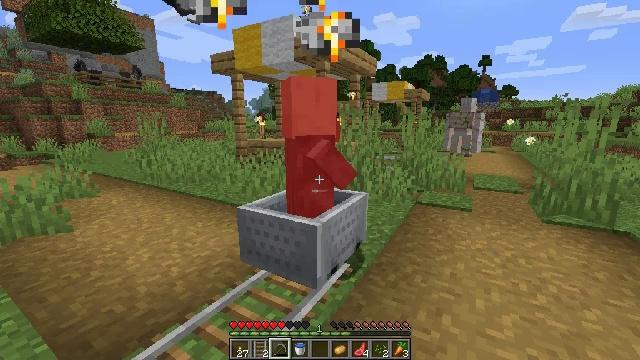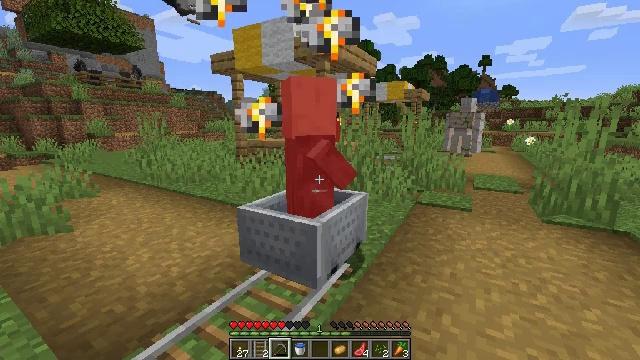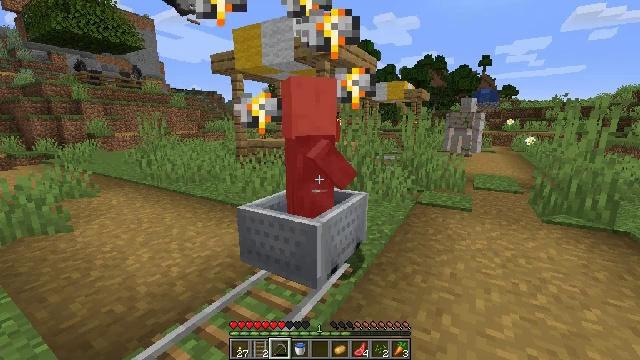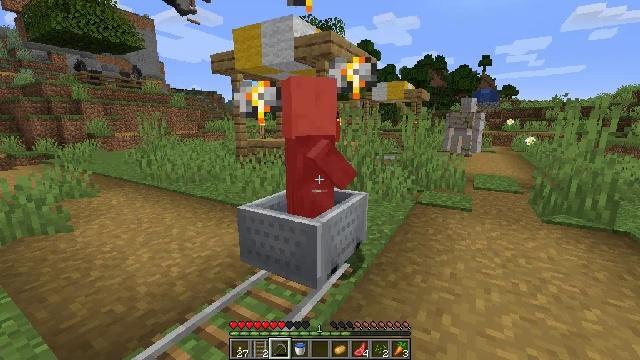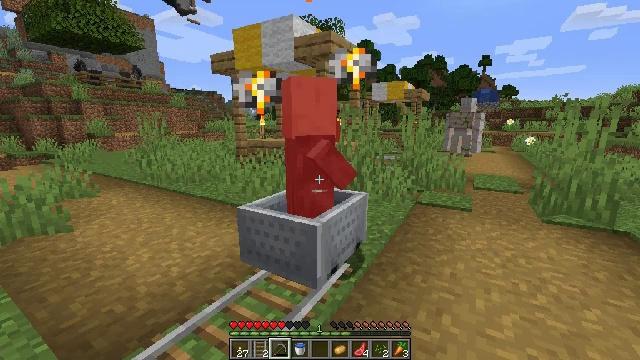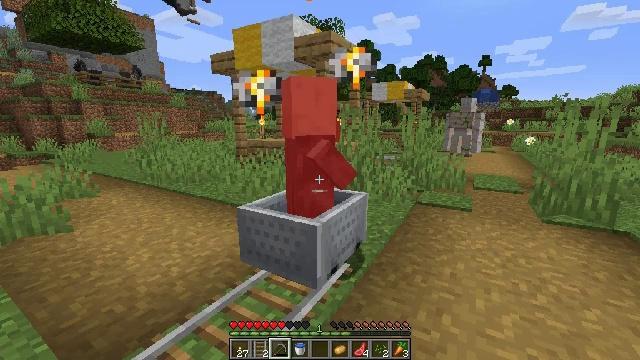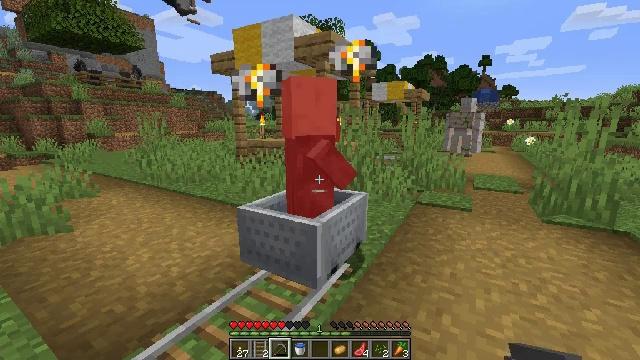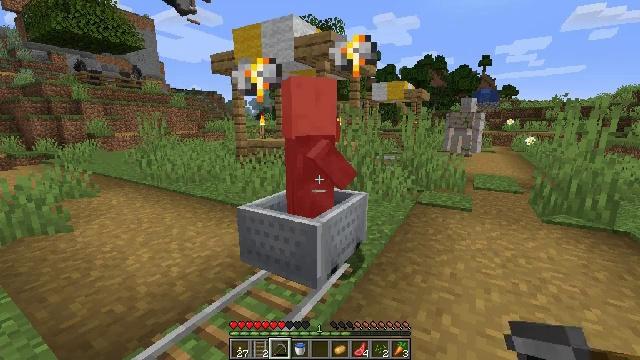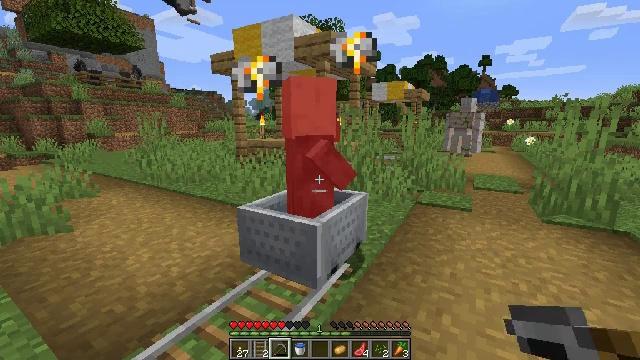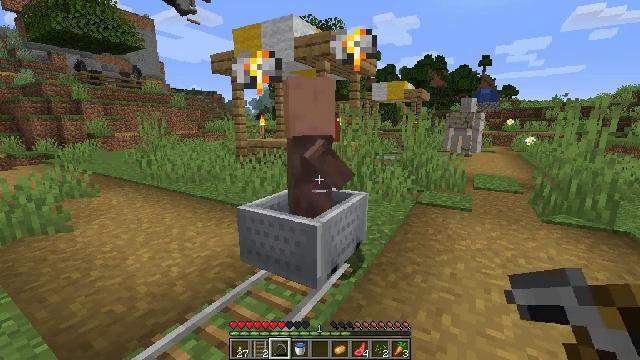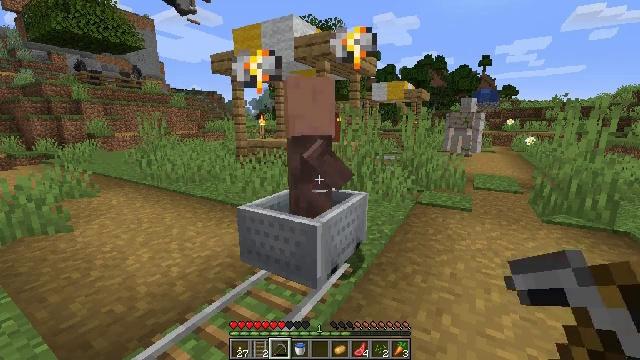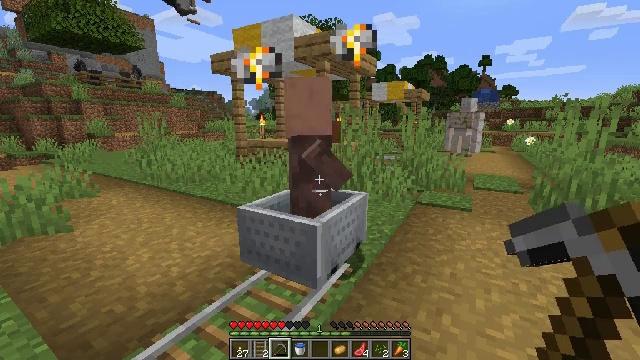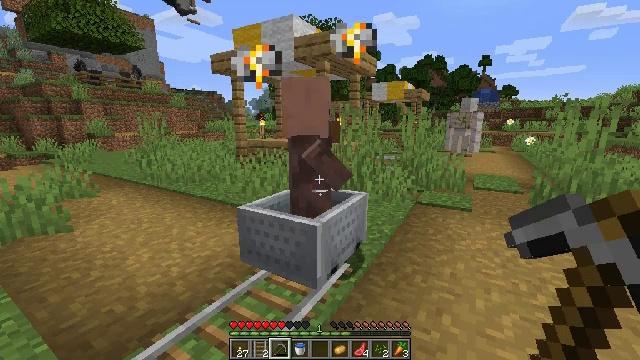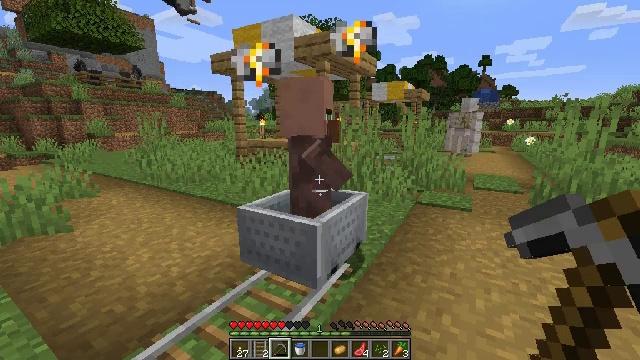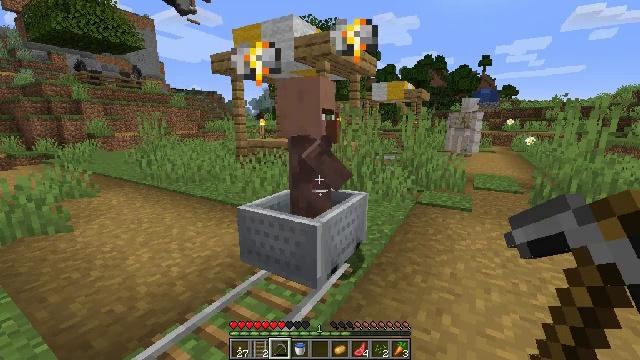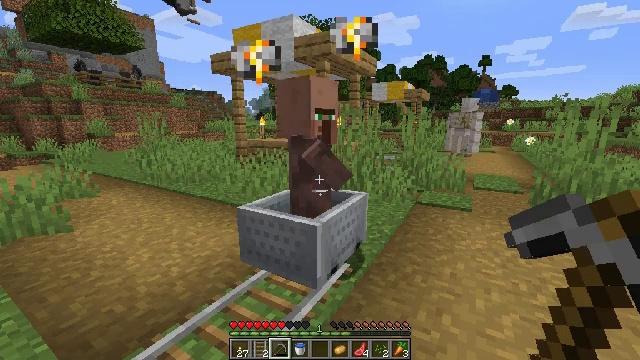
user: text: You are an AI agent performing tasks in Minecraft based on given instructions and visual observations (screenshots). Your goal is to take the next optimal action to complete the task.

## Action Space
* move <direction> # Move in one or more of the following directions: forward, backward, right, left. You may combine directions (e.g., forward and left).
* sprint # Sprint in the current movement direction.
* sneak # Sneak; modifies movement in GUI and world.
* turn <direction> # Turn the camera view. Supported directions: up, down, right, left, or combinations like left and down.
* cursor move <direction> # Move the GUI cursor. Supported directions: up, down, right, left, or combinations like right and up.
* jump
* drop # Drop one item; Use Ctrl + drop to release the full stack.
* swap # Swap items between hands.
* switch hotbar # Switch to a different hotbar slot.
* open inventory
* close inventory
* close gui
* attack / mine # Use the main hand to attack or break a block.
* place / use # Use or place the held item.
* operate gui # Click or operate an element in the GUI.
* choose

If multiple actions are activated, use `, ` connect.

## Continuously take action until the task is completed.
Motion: motion action
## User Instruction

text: Kill a villager.
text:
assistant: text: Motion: attack / mine
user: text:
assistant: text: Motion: attack / mine
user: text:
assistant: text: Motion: attack / mine
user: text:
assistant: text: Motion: attack / mine
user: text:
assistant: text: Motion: attack / mine
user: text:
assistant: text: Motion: attack / mine
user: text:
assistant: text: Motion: attack / mine
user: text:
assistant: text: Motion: attack / mine
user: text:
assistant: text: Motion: attack / mine
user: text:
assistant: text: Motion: attack / mine
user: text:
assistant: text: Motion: attack / mine
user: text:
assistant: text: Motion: attack / mine
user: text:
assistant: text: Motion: attack / mine
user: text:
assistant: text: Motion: attack / mine
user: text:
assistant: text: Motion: attack / mine
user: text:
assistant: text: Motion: attack / mine
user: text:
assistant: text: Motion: attack / mine
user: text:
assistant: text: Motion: attack / mine
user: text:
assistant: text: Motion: attack / mine
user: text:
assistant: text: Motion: no_op
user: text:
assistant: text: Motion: attack / mine
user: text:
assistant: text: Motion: attack / mine
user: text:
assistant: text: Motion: attack / mine
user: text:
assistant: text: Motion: no_op
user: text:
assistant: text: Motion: attack / mine
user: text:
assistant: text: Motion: attack / mine